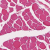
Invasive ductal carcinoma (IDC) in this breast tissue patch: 0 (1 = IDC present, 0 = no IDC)